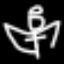
Label: angel